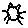
Label: cat